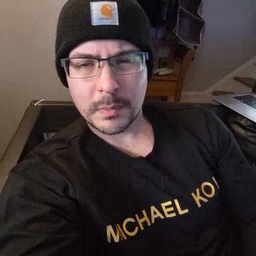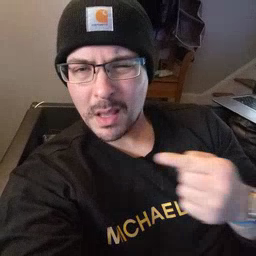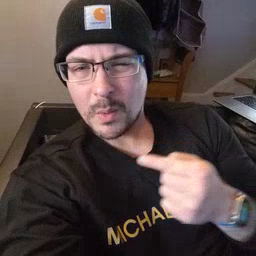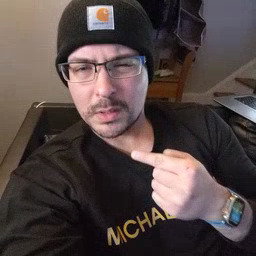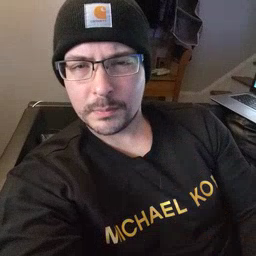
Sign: owie